Field crop: maize
Growth stage: 2
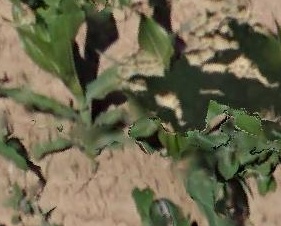
Species: maize